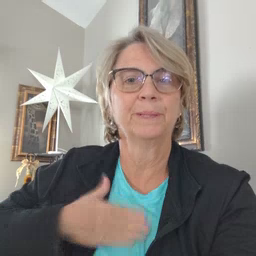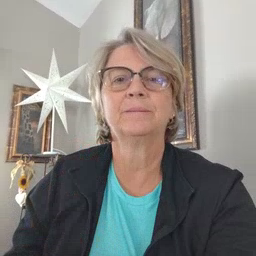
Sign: happy